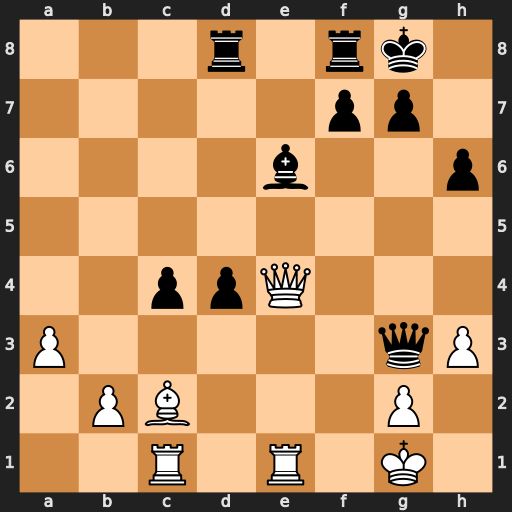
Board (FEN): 3r1rk1/5pp1/4b2p/8/2ppQ3/P5qP/1PB3P1/2R1R1K1
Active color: w
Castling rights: -
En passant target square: -
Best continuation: Qh7#